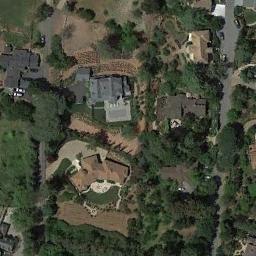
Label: medium_residential